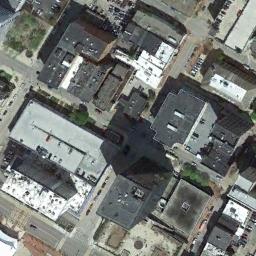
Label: commercial_area